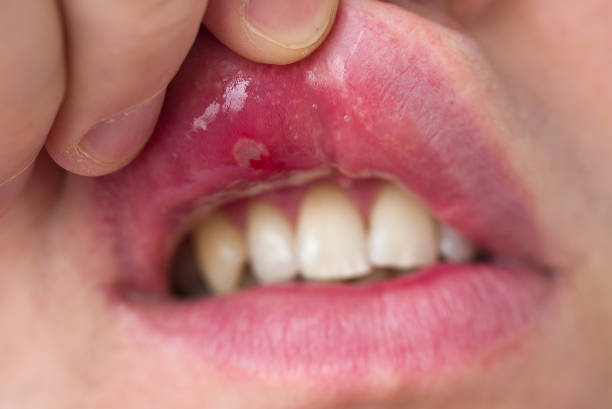
Condition: Mouth Ulcer